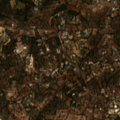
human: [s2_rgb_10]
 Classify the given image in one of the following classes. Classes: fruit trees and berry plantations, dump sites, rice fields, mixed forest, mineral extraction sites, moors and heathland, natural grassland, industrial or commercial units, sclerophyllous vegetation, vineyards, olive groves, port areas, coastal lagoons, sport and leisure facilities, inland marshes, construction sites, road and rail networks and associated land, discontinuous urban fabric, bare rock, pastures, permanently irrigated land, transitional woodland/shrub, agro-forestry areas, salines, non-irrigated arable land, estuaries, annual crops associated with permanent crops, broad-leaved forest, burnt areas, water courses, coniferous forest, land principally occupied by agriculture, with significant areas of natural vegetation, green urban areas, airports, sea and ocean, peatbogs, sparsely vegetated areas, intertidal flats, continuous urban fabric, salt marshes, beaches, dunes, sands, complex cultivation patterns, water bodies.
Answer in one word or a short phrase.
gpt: annual crops associated with permanent crops, land principally occupied by agriculture, with significant areas of natural vegetation